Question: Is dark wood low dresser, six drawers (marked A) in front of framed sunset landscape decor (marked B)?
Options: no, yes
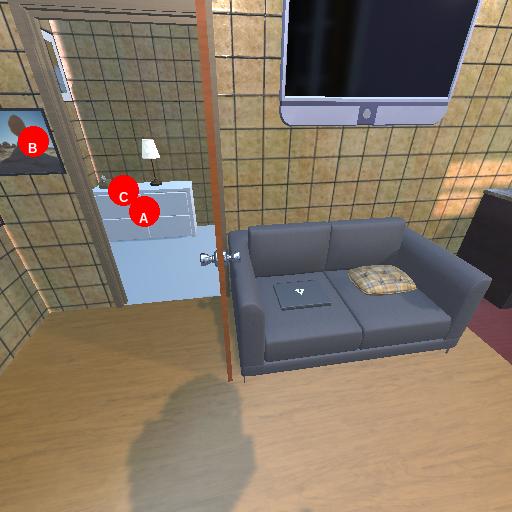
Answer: no